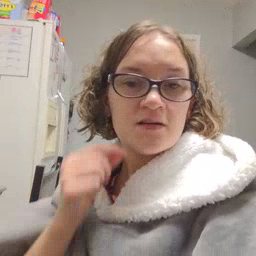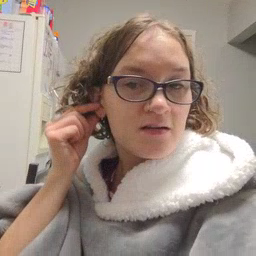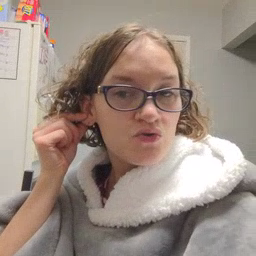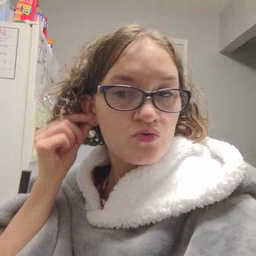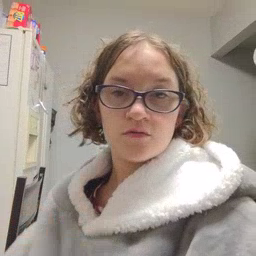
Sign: ear